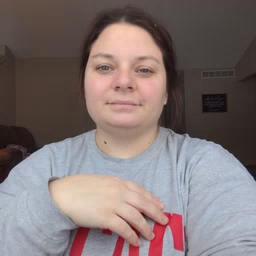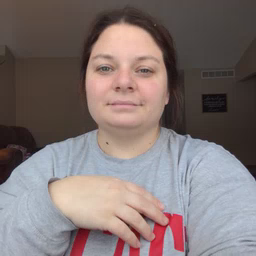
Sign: penny